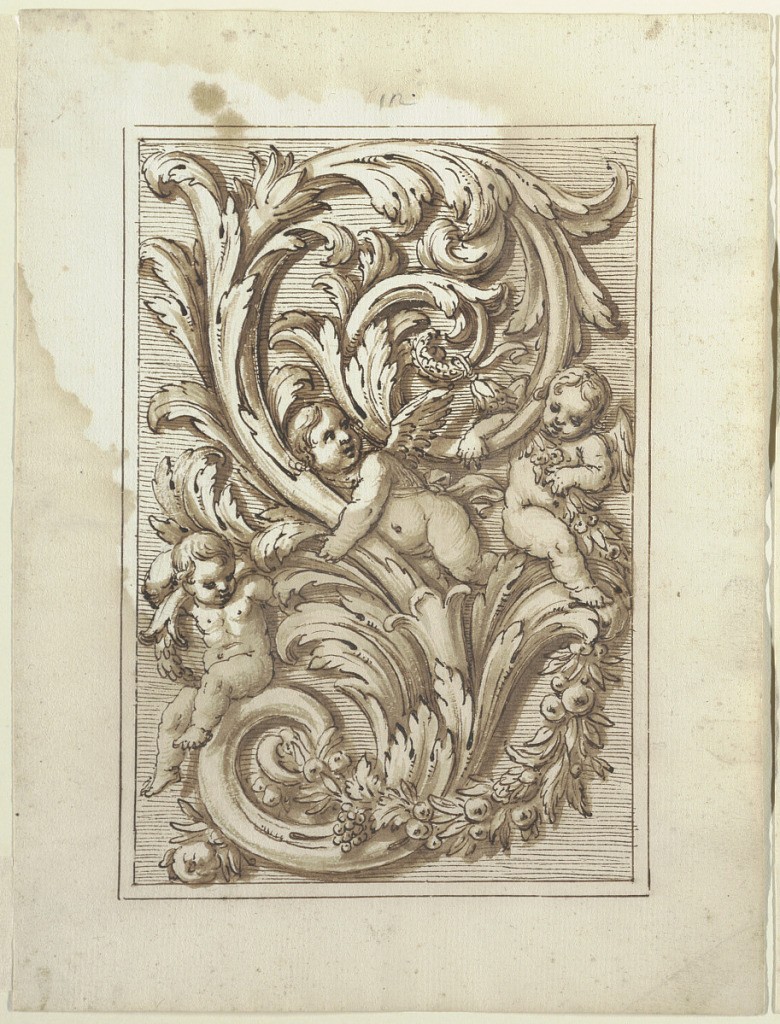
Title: One of a set of projects for a title page and for the decoration of a vertical panel
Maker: Francesco Bedeschini, Italian
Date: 1675-1699
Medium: Pen, brush, sepia
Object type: Drawing
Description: Intended to be engraved